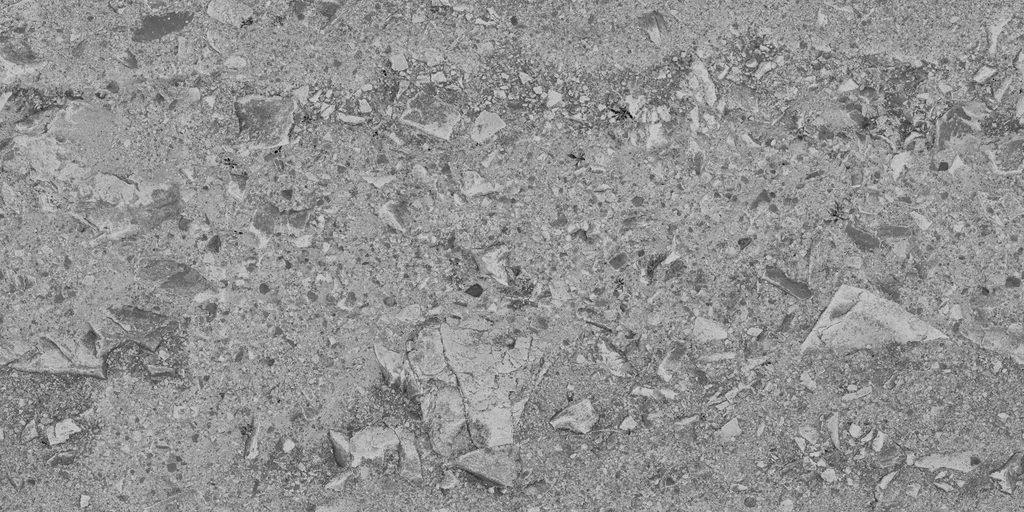
Texture map type: Roughness